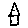
Label: house